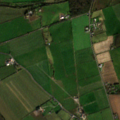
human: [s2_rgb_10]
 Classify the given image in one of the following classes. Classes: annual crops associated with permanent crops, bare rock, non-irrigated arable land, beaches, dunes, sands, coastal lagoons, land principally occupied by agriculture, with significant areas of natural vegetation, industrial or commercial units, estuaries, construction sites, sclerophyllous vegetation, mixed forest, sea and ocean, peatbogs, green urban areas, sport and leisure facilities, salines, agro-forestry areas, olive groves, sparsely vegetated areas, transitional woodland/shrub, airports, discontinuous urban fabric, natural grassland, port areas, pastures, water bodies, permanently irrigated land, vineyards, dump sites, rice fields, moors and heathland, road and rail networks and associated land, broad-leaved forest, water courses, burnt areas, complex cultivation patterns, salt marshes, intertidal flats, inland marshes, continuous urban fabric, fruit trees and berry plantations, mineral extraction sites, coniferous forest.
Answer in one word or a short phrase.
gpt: non-irrigated arable land, pastures, broad-leaved forest